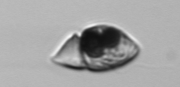
Label: Amphidinium